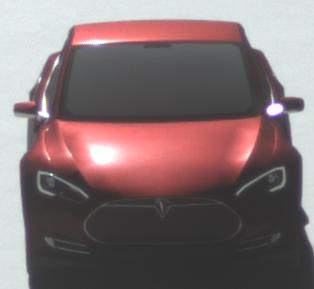
Make: Tesla
Model: Model S 60
Detailed model: Model S
Model produced from: 2013/10
Model produced until: 2014/10
Doors: 5
Color: red
Road condition: dry road
Daytime: midday
Contrast: high contrast